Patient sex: M
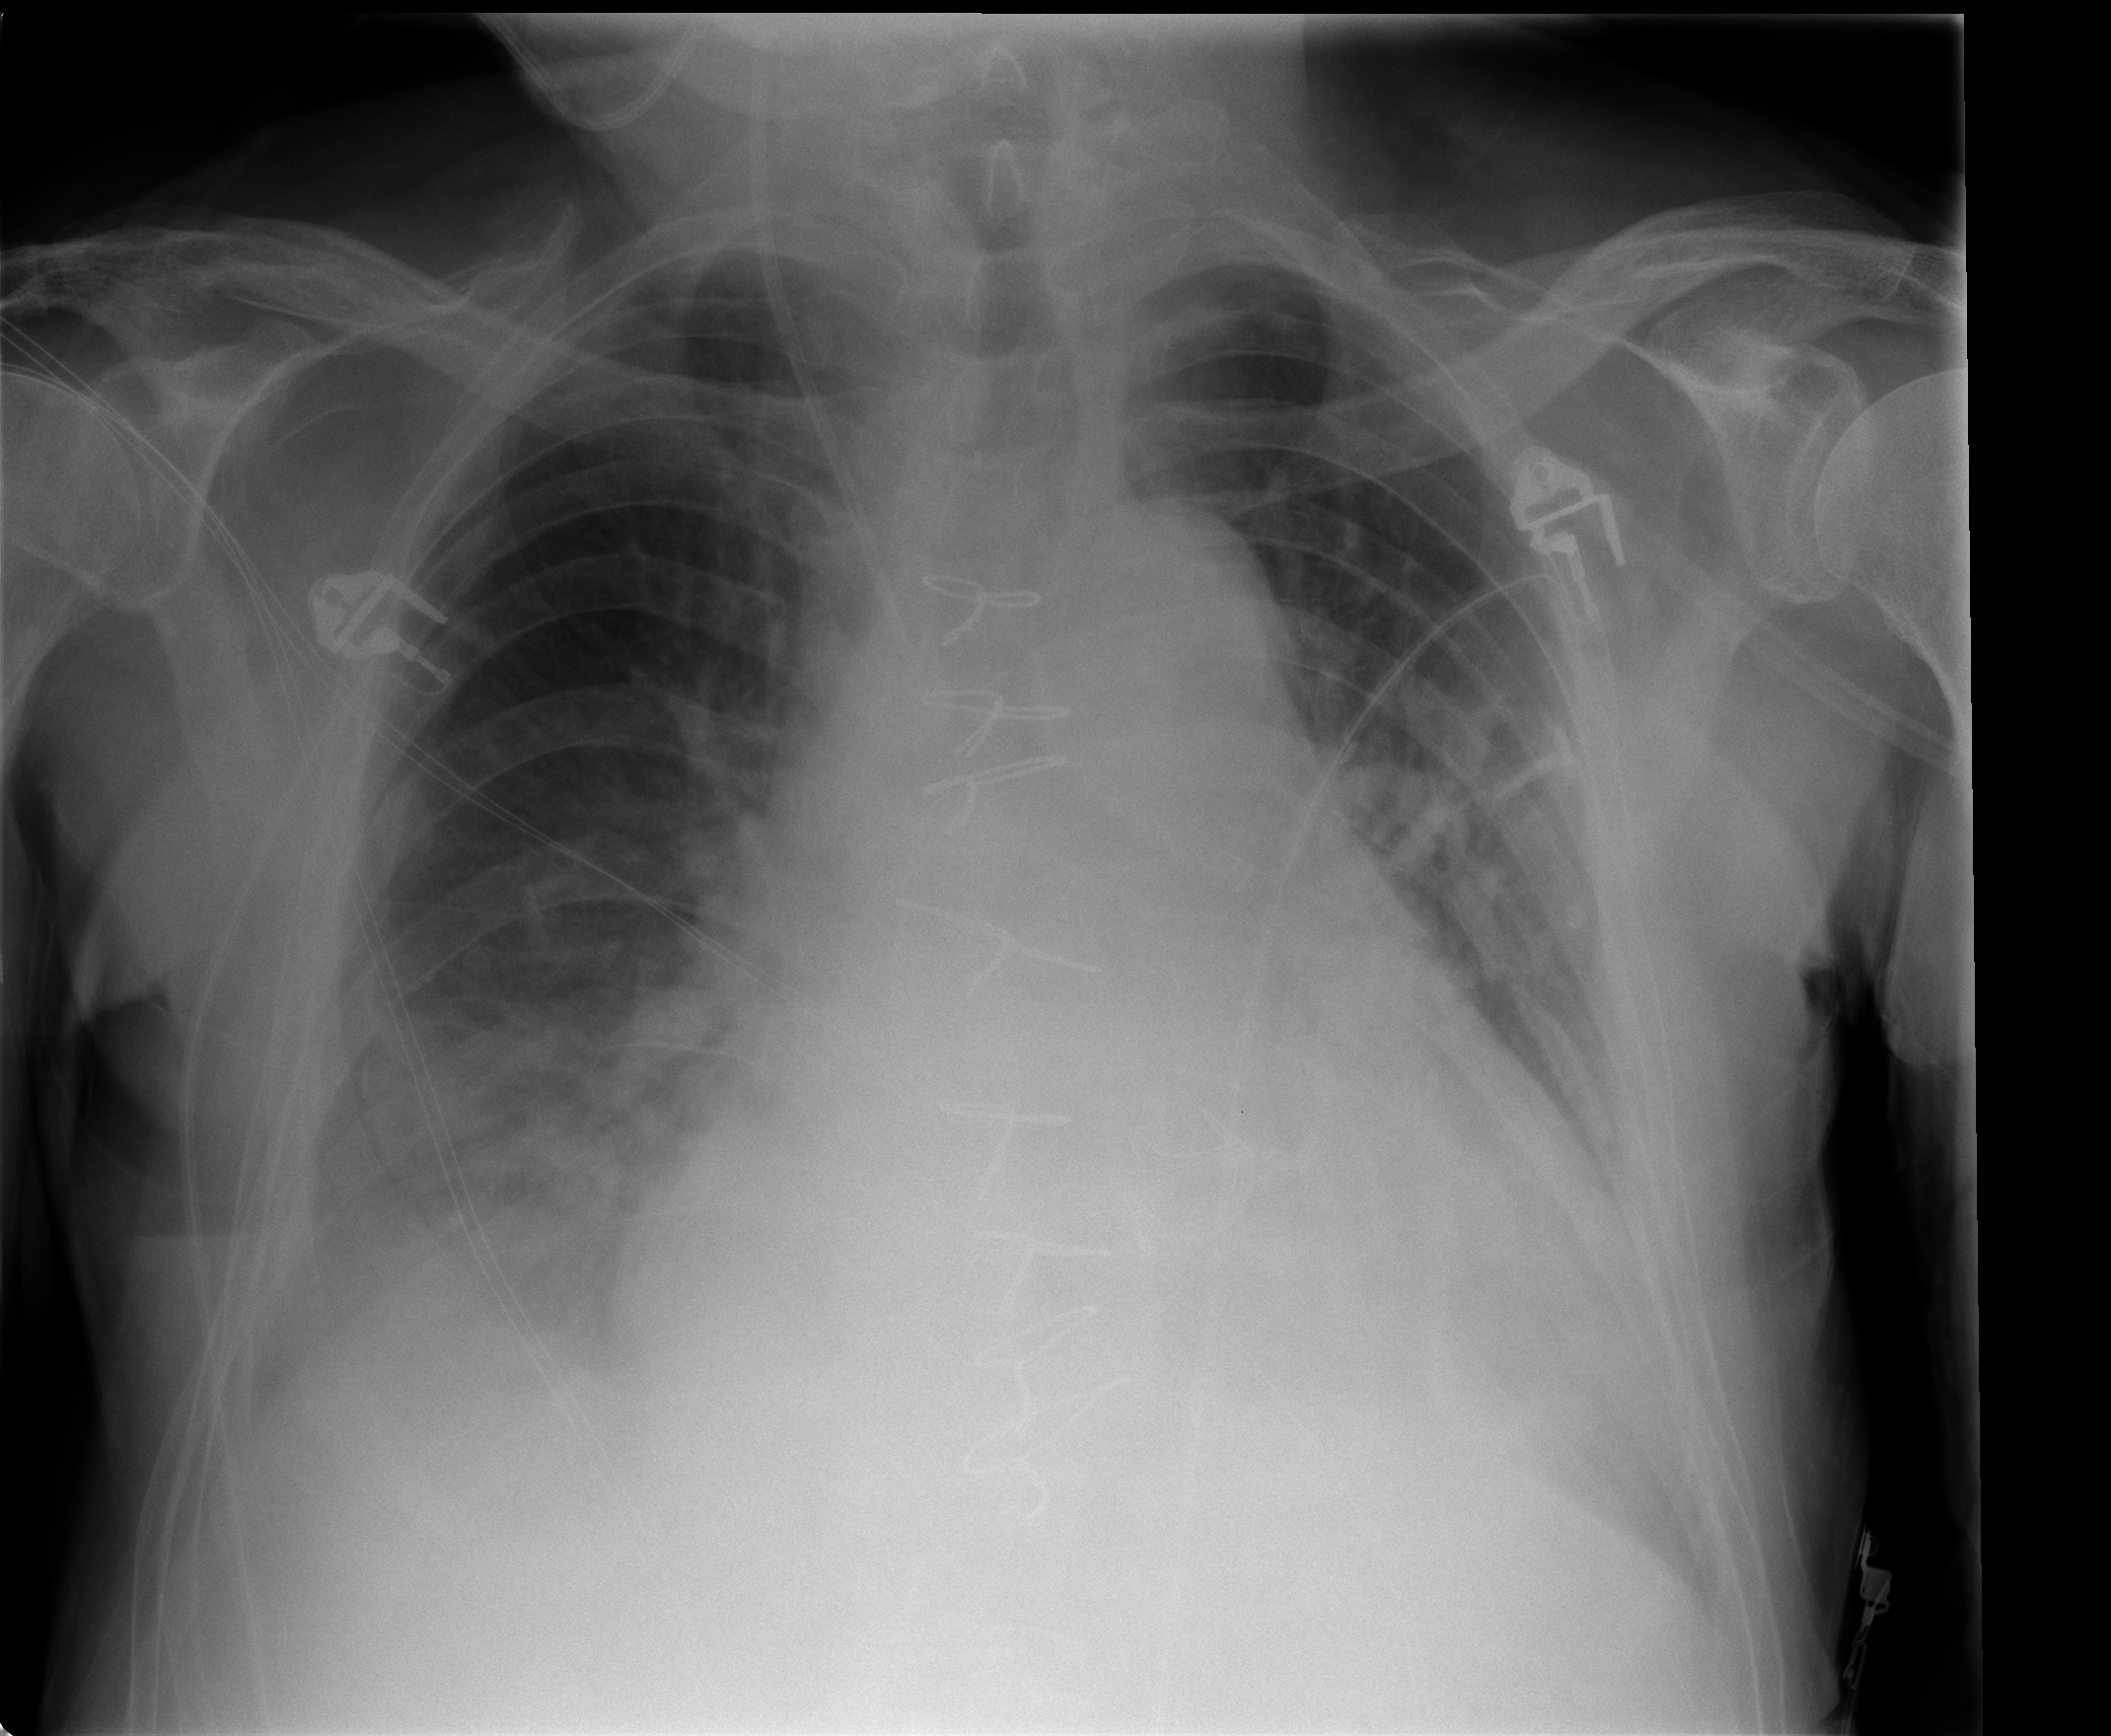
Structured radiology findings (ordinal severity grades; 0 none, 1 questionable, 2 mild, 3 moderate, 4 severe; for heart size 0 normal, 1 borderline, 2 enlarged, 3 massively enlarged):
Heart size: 2
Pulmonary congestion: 0
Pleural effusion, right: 2
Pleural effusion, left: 2
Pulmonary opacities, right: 0
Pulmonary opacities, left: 1
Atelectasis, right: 2
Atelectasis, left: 2